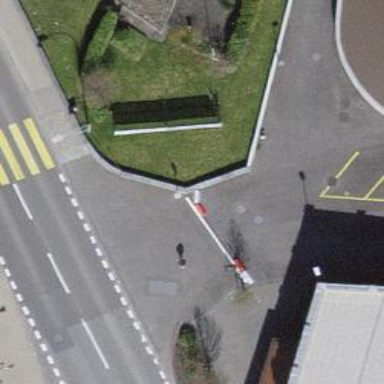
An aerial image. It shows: Lift gate barrier.